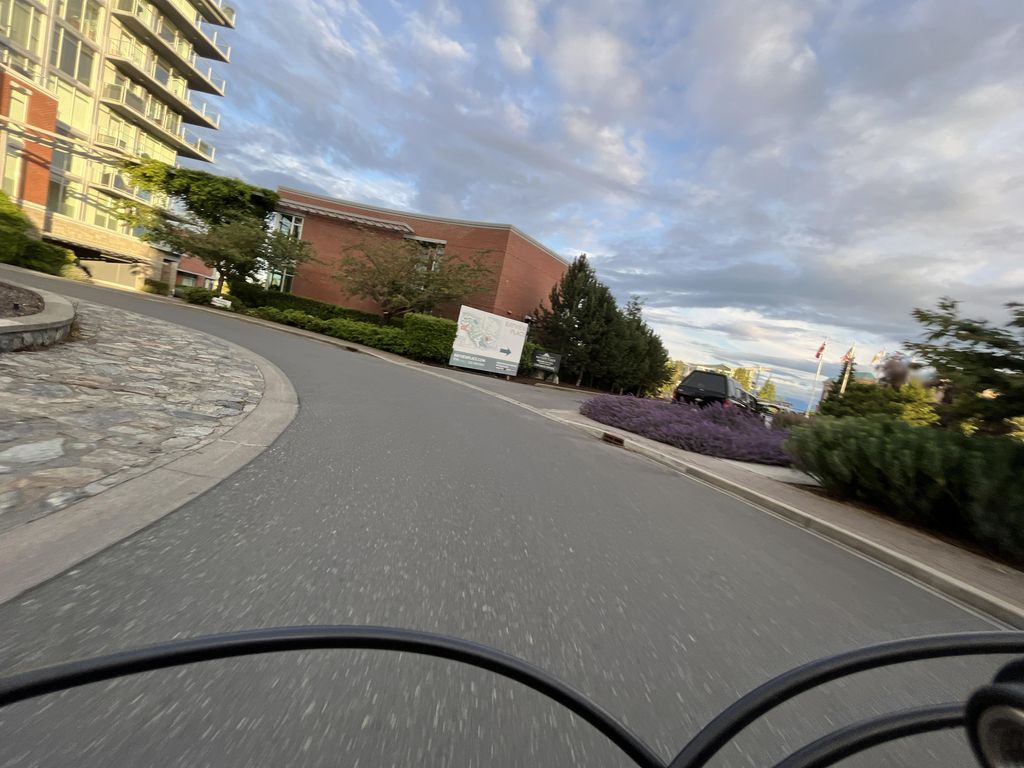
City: victoria